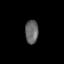
Tissue: lung
Cell type: T cells
Senescence score: 0.2025
Nuclear area (px): 299
Mean DAPI intensity: 103.856